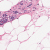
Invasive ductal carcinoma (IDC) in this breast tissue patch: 0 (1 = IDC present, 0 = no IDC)